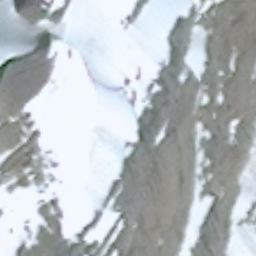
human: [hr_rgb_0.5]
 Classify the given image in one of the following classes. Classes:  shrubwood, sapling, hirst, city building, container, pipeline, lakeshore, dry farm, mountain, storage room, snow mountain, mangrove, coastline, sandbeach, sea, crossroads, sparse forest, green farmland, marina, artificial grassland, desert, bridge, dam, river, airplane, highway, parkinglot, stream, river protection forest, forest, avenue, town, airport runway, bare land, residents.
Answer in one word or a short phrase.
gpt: snow mountain